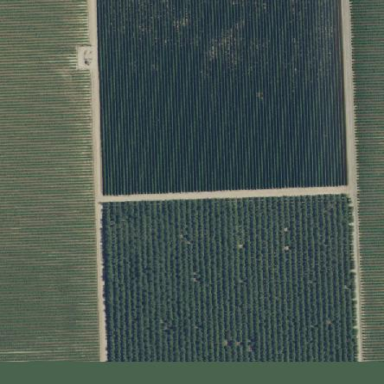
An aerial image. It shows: Beautiful vineyard in the countryside.